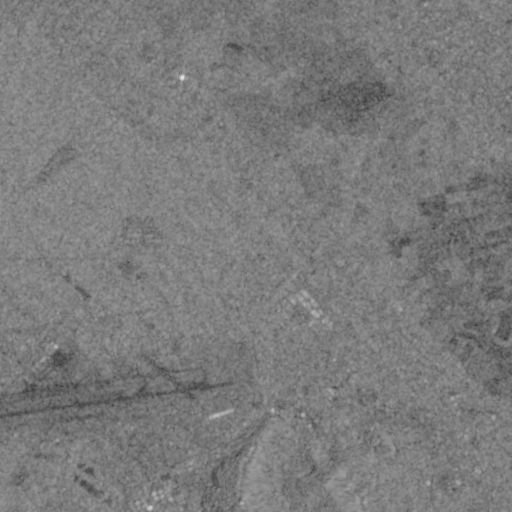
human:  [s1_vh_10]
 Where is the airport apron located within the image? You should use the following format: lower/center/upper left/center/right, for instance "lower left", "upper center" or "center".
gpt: The airport apron is located in the lower left of the image.
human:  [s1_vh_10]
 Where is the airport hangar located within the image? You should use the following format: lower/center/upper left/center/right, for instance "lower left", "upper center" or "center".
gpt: The airport hangar is located in the lower left of the image.
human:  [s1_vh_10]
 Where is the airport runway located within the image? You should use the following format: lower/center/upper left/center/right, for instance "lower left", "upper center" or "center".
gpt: The airport runway is located in the lower left of the image.
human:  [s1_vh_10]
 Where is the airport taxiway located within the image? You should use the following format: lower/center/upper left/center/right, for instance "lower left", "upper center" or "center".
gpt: The airport taxiway is located in the lower left of the image.
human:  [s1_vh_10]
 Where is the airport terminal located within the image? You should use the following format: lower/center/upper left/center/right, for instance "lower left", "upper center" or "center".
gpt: The airport terminal is located in the lower left of the image.
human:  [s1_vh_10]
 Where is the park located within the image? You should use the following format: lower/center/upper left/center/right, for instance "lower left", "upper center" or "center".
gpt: The park is located in the lower left of the image.
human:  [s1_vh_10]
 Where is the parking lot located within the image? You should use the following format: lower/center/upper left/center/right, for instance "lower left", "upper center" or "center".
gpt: The parking lot is located in the lower left of the image.
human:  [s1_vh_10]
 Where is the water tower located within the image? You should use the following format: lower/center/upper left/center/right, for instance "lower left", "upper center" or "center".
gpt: The water tower is located in the lower center of the image.
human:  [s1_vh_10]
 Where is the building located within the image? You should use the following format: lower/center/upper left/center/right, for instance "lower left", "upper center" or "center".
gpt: There is no building in the image.

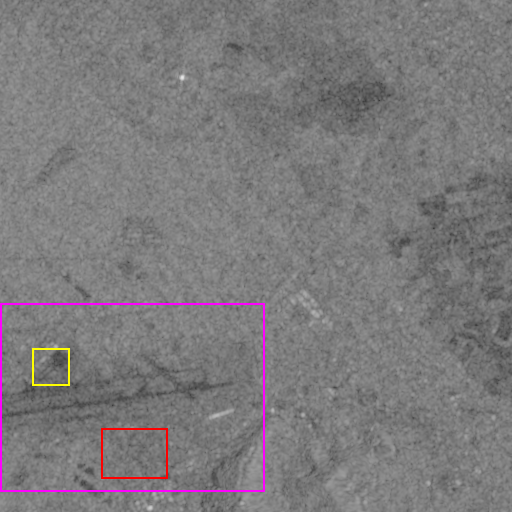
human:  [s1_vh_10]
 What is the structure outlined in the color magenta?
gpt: The structure outlined in magenta is an airport.
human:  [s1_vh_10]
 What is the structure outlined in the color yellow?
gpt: The structure outlined in yellow is an airport apron.
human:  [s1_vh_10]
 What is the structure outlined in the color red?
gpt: The structure outlined in red is a park.
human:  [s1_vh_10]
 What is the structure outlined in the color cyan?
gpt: There is no cyan outline.